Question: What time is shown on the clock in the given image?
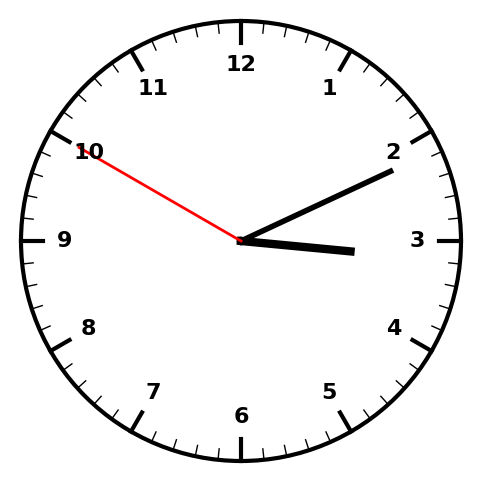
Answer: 03:10:50